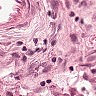
Metastatic tissue present: no